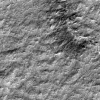
Atmospheric dust classification: not_dusty